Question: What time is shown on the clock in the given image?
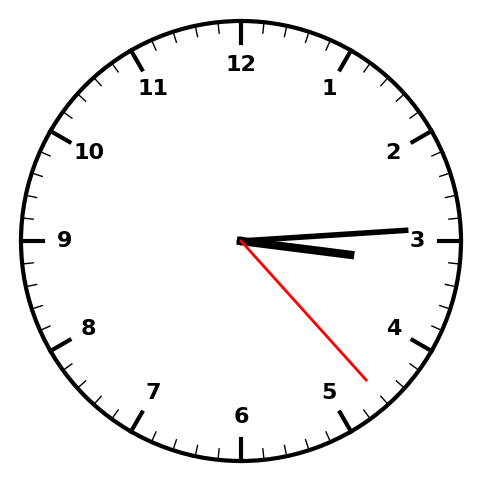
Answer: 03:14:23